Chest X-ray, PA view. Patient: 33 years old, sex M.
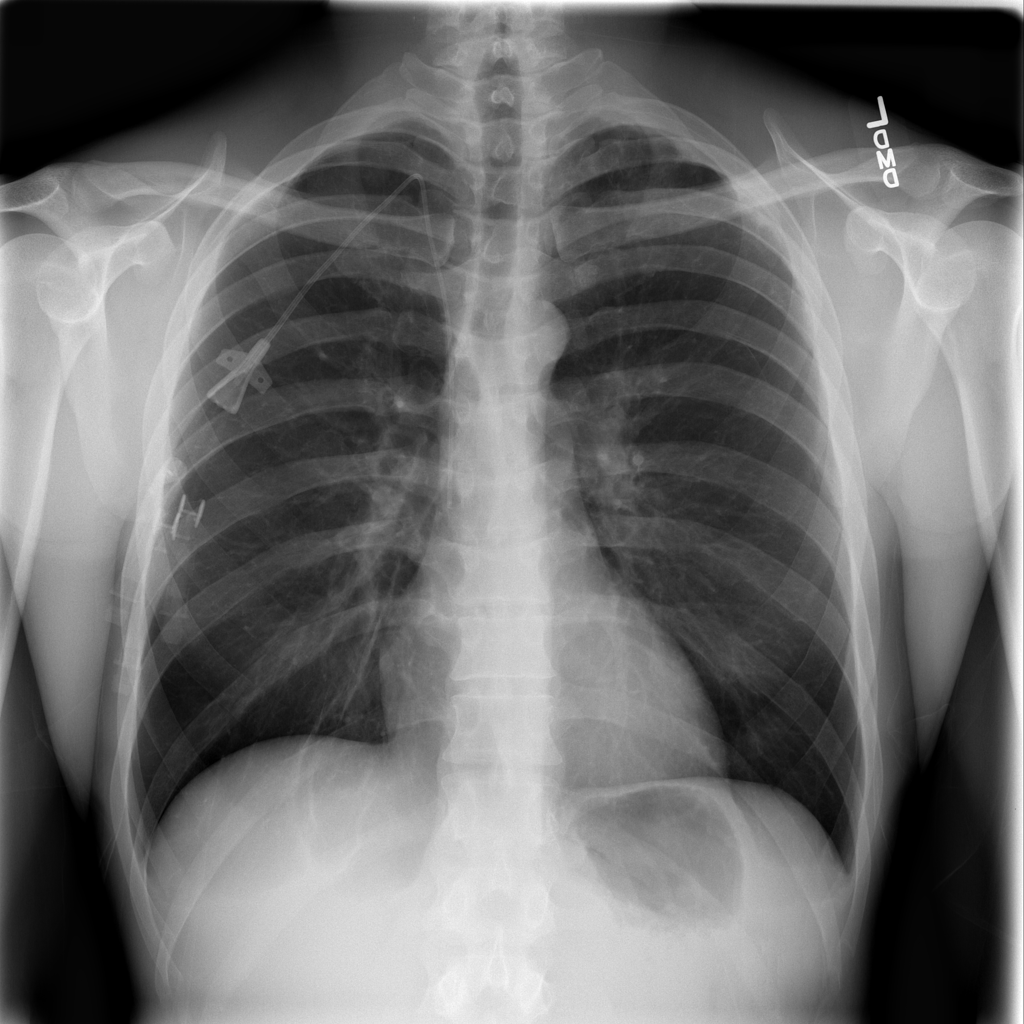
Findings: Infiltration